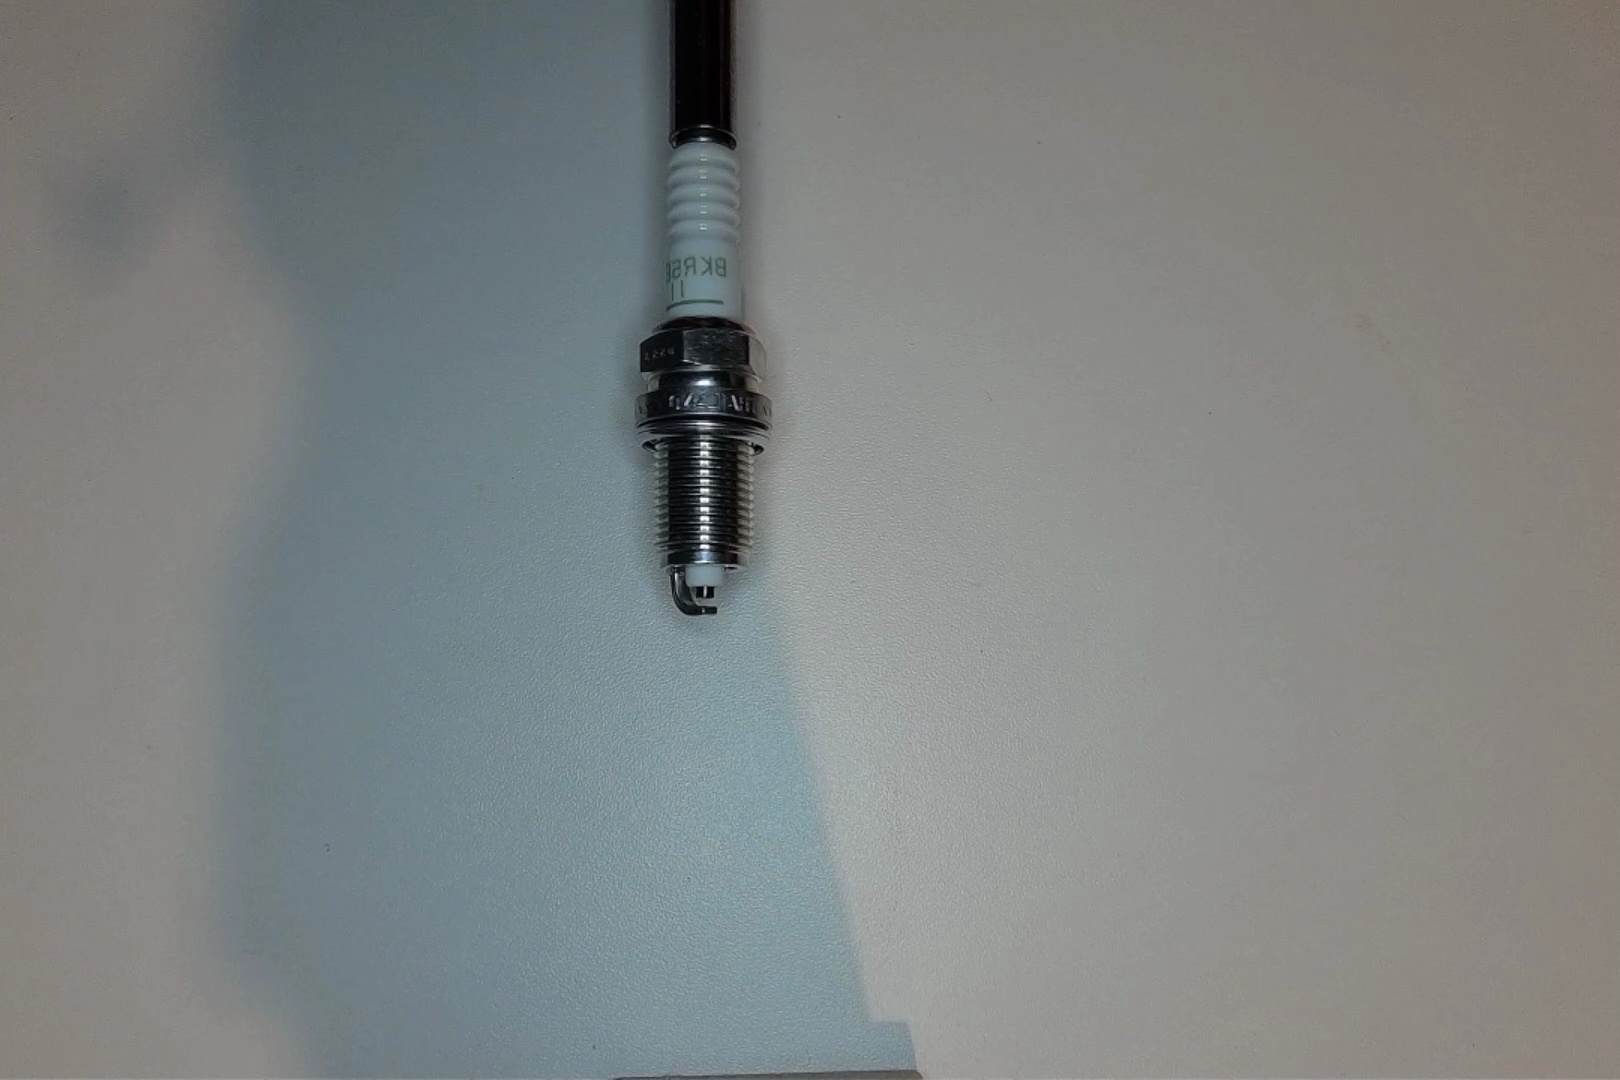
Label: normal